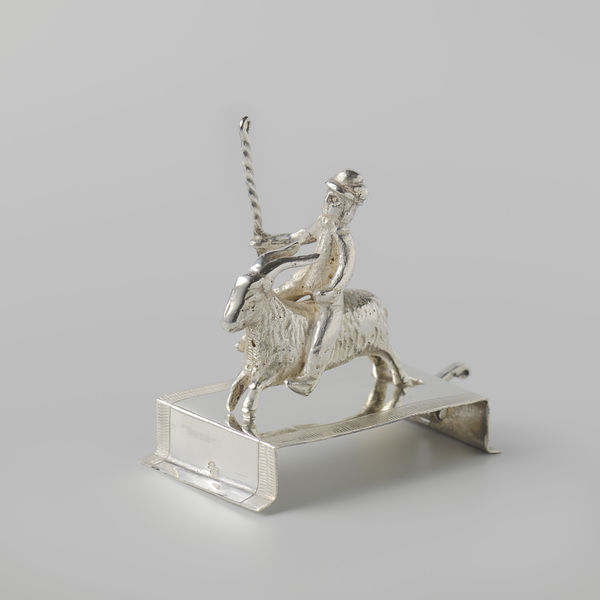
Titel: Hobbelbok
Standort: Amsterdam
Institution: Rijksmuseum
Schlagwörter: casque, cavalier, lance, soldat, bouc, argent, statuette, mérovingien